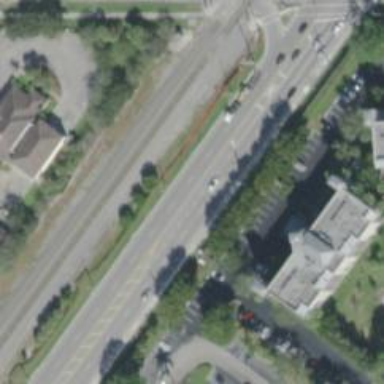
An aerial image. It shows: Secondary road with asphalt surface. There is sidewalk on the left side.